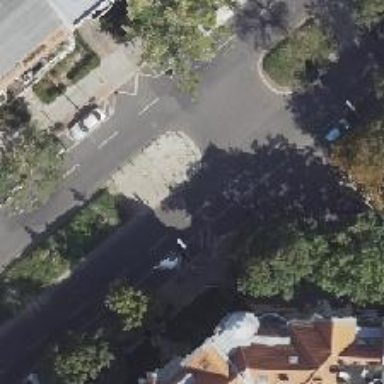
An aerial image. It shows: Footway that serves as traffic island.